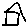
Label: house